Question: I try to recreate Accept-made user interface with .NET/VisualStudio2010 utilities. In one of the forms I saw this:

you can see how the info is separated as it's taken from two different tables. Is it possible to achieve the same thing with Windows Form and if so - how can I make it?
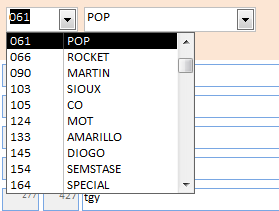
Answer: I could have sworn that I've done that in the past but now I'm wondering if that was back in my vb6 days with some other control because all signs point to no now that I'm trying to figure it out.
I did, however, find something that might be useful for you: <URL>